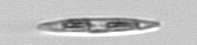
Label: pennate